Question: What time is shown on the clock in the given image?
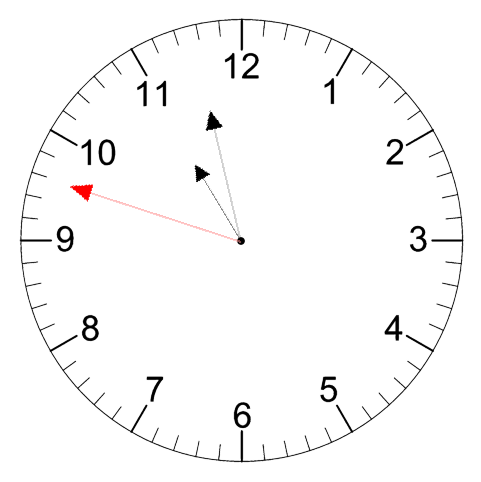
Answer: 10:57:48